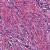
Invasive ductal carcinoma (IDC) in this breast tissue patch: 1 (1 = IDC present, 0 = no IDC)